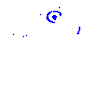
Particle: electron